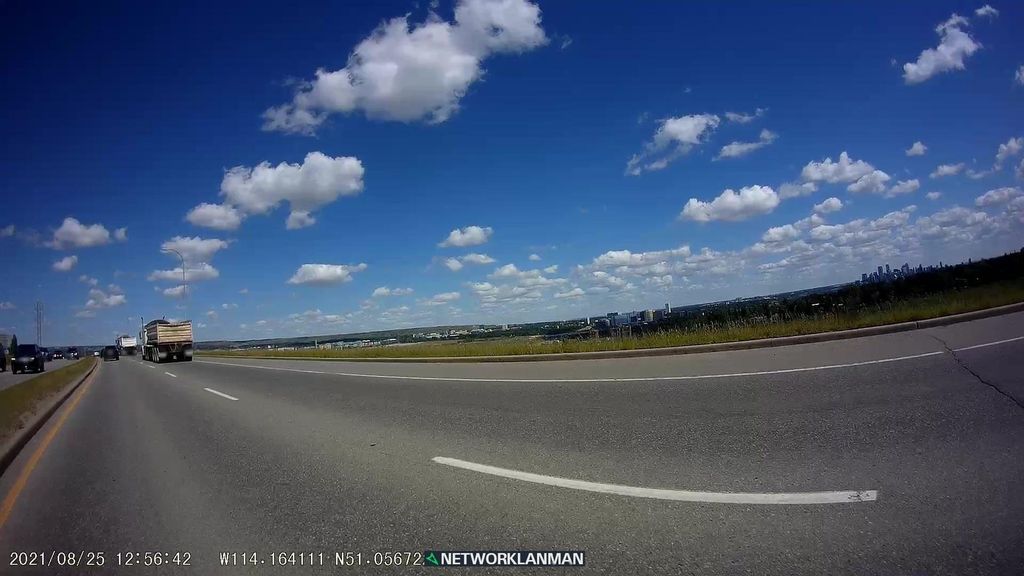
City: calgary